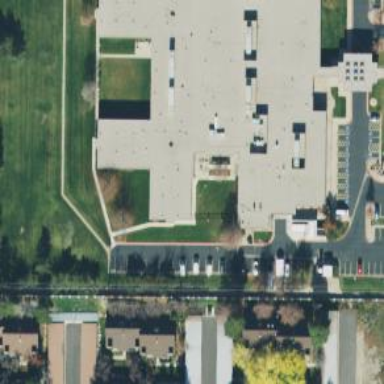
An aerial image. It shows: Hospital building.